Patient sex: F
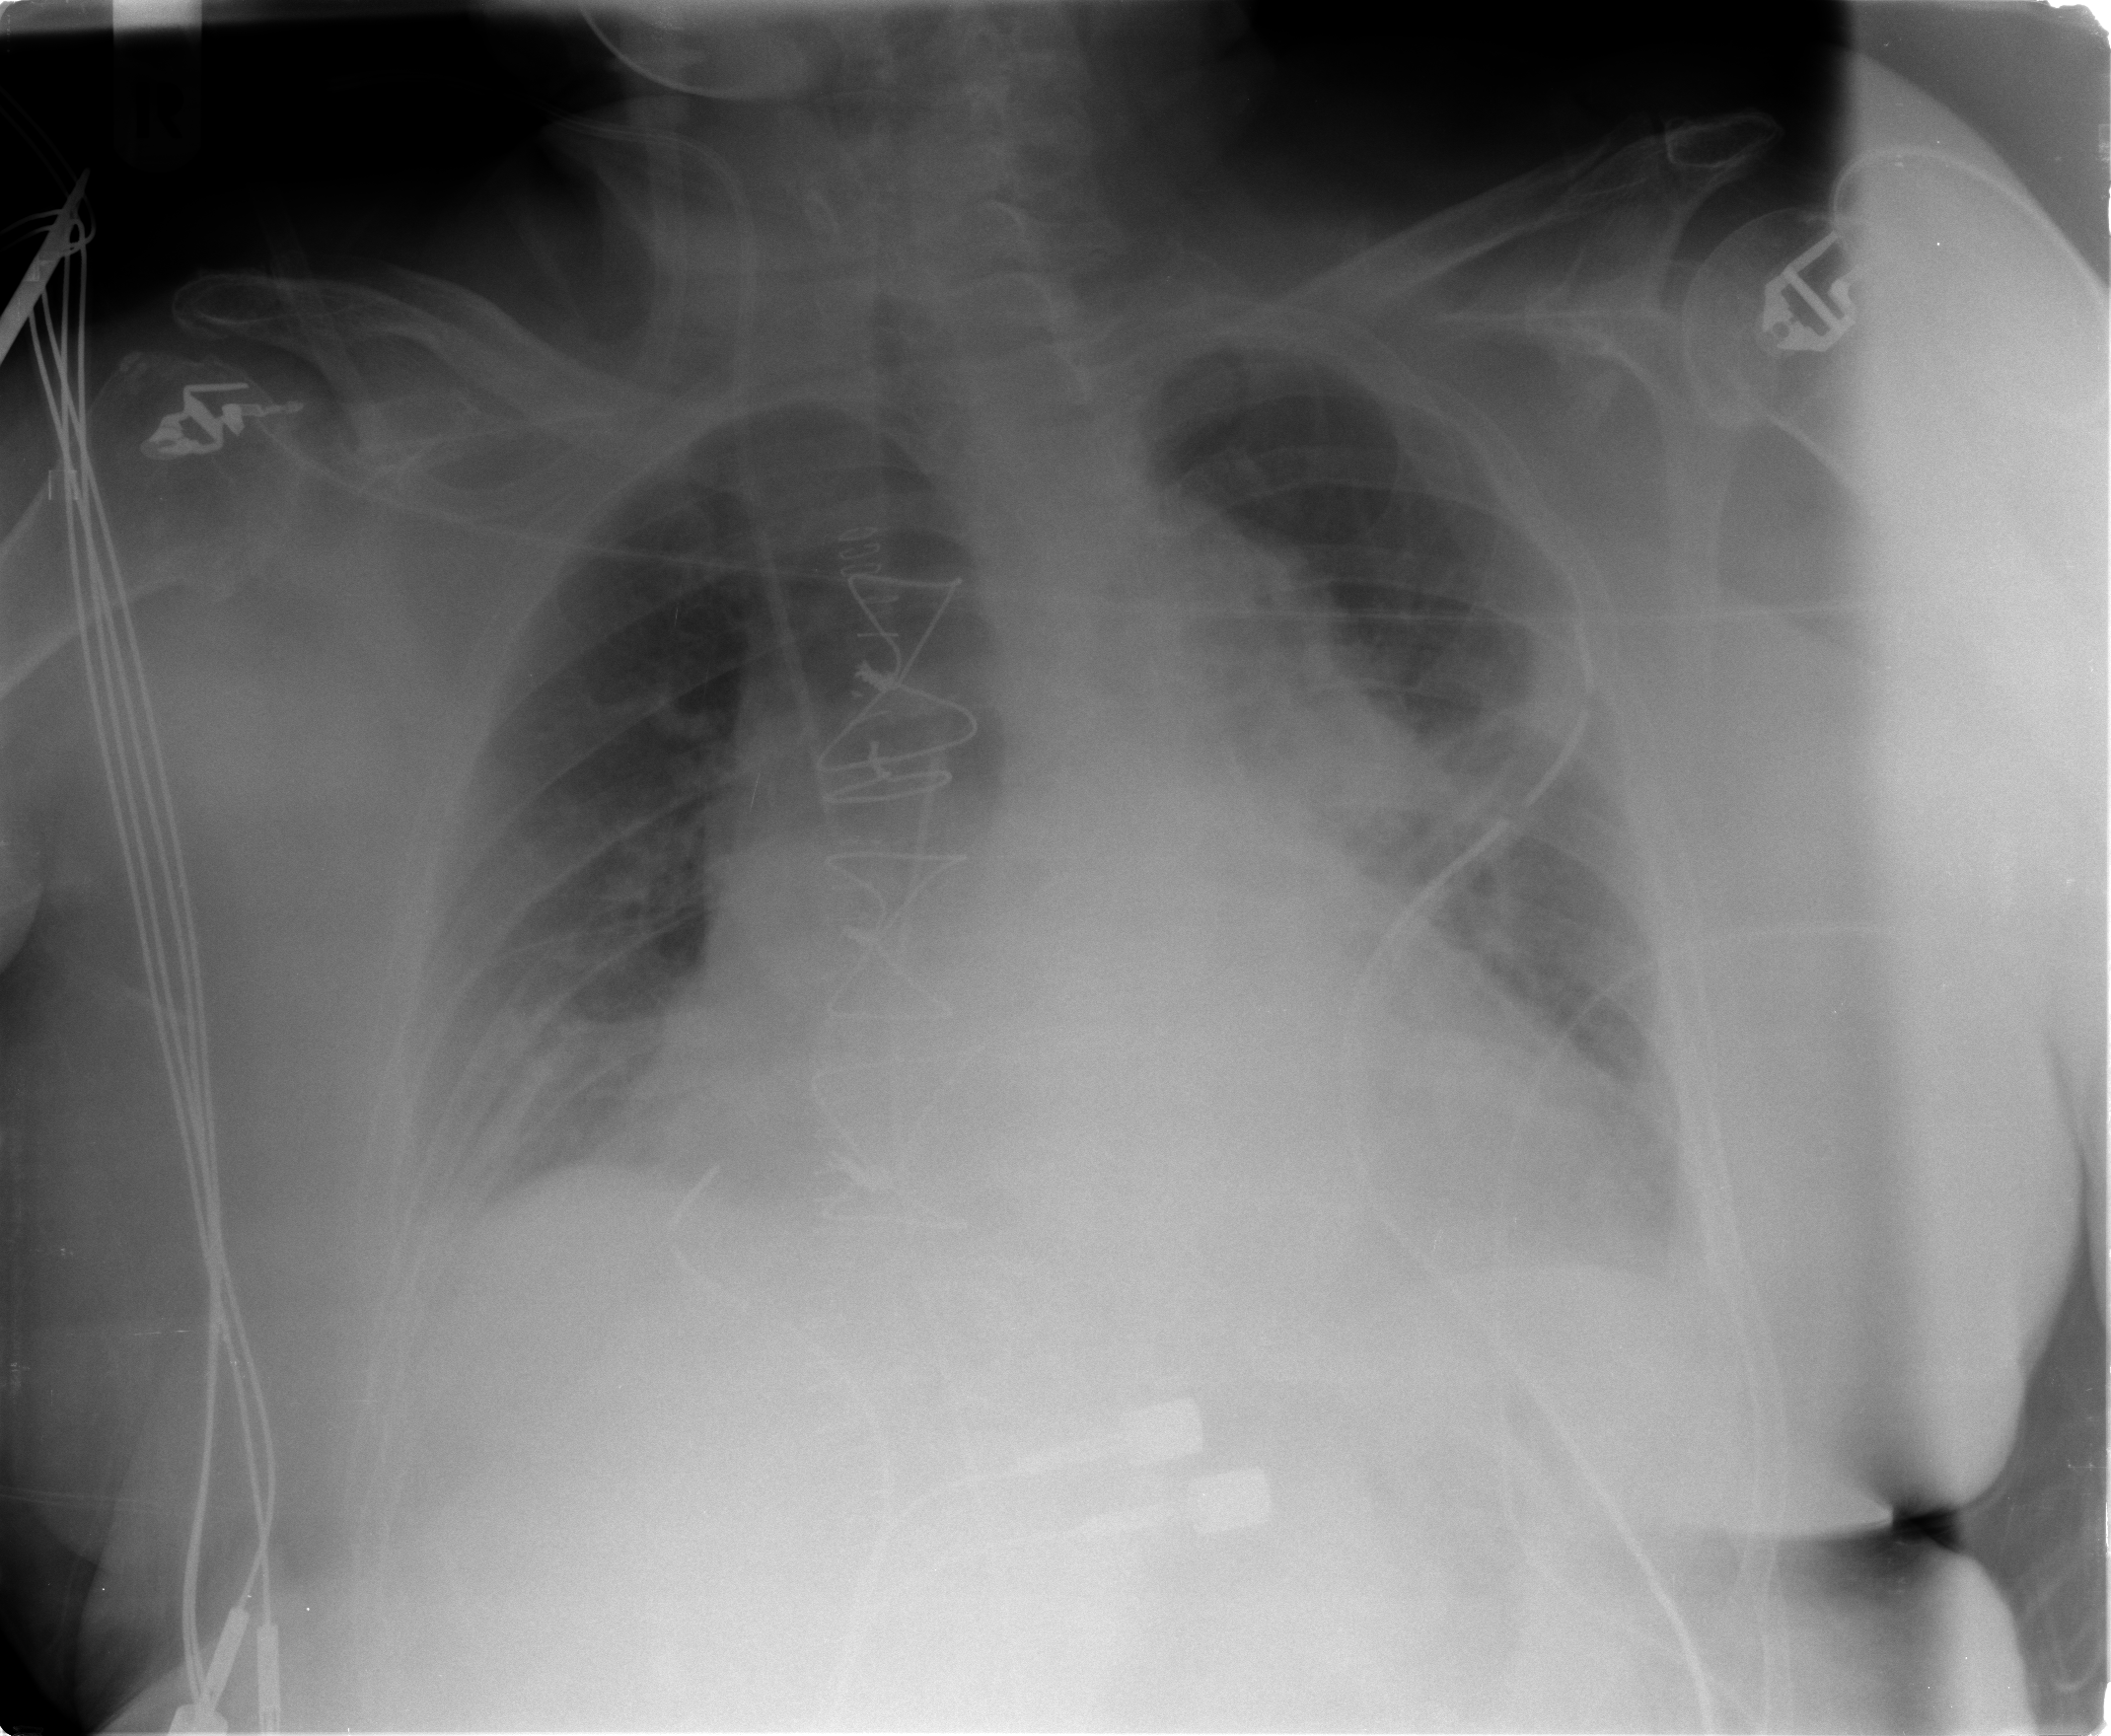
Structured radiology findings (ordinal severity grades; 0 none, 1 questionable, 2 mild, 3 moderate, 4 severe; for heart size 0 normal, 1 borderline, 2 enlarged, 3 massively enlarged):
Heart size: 2
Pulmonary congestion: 2
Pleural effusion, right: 2
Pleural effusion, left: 2
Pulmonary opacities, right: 2
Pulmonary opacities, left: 2
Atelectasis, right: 2
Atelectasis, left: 2